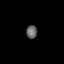
Tissue: lung
Cell type: Epithelial cells
Senescence score: 0.1924
Nuclear area (px): 147
Mean DAPI intensity: 98.66